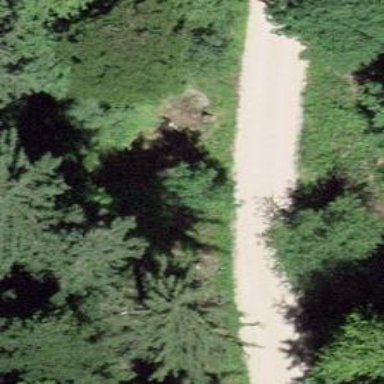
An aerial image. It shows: Culvert tunnel.